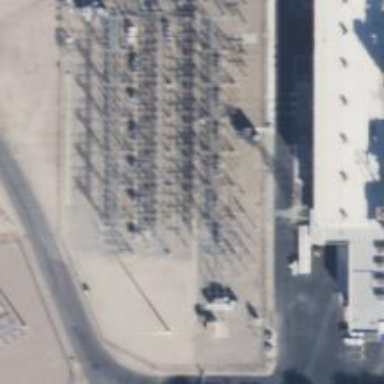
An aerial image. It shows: Switch for power supply.